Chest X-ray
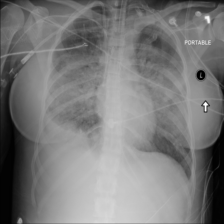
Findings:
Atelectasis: negative
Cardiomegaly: negative
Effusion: positive
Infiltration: positive
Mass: negative
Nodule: negative
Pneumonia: negative
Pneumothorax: negative
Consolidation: negative
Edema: positive
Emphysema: negative
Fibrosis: negative
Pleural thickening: negative
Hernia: negative